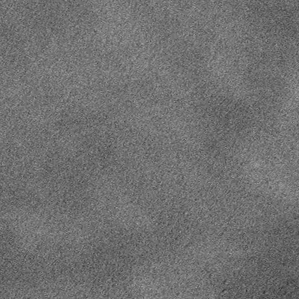
Label: frost